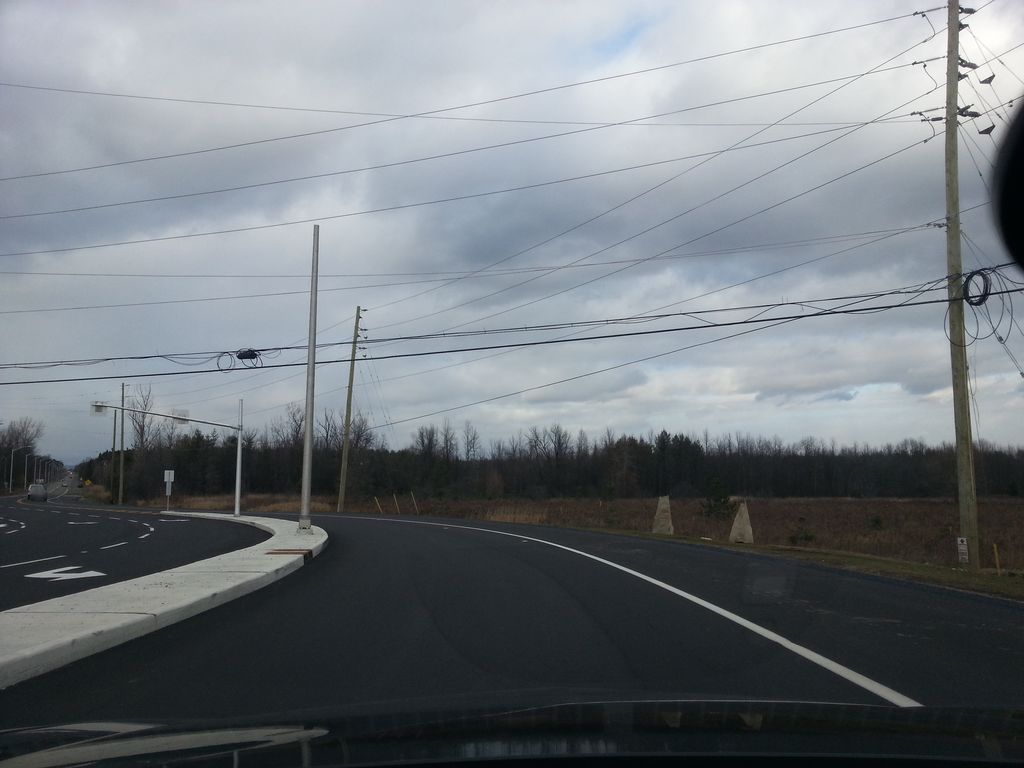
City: ottawa-gatineau